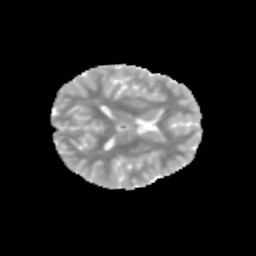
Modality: MD
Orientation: axial
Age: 11
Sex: female
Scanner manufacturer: siemens
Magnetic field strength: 3 T
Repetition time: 3.8 s
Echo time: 0.07 s